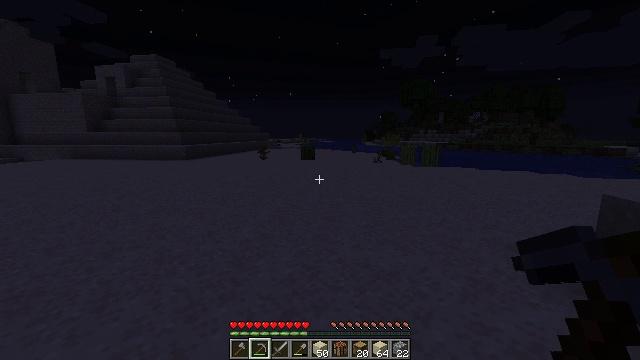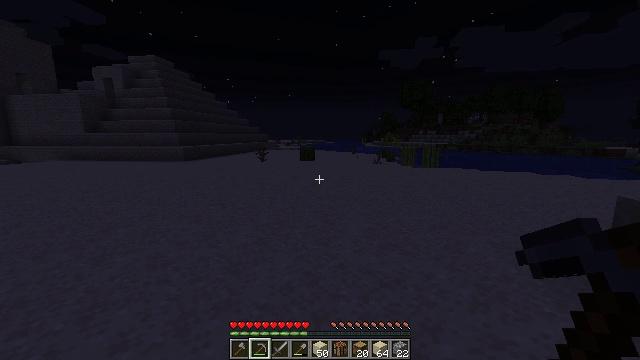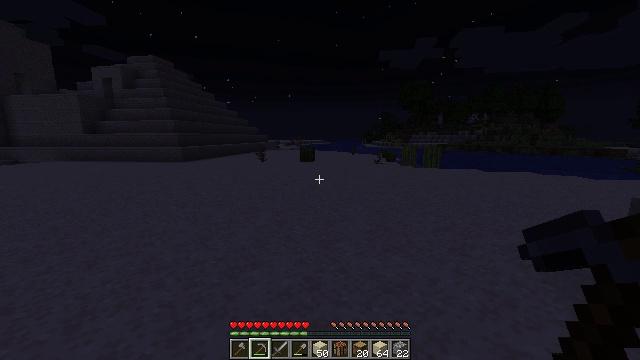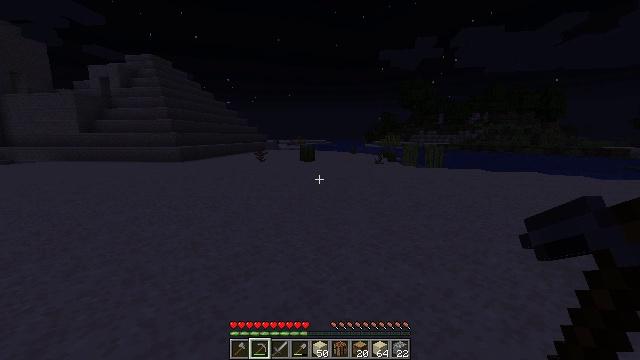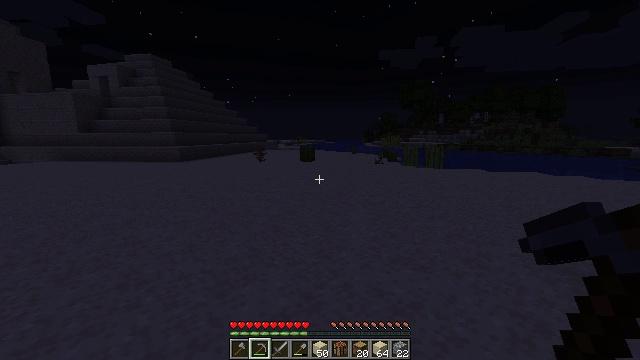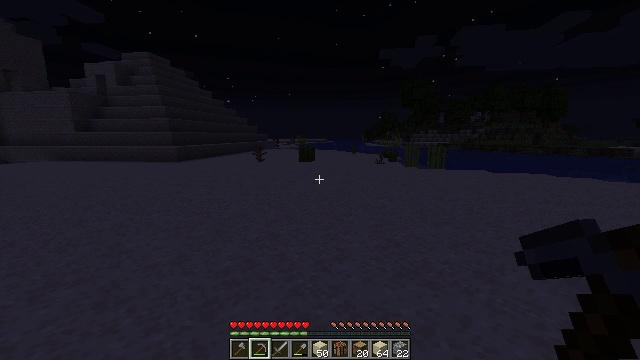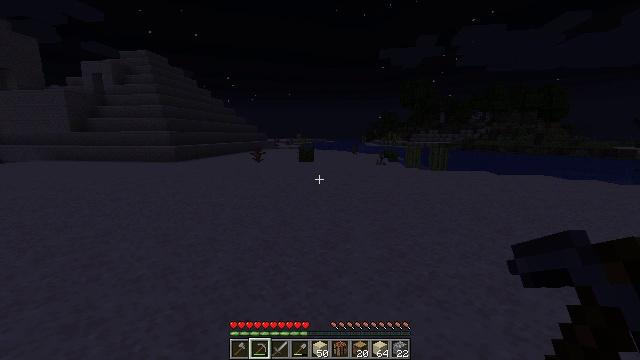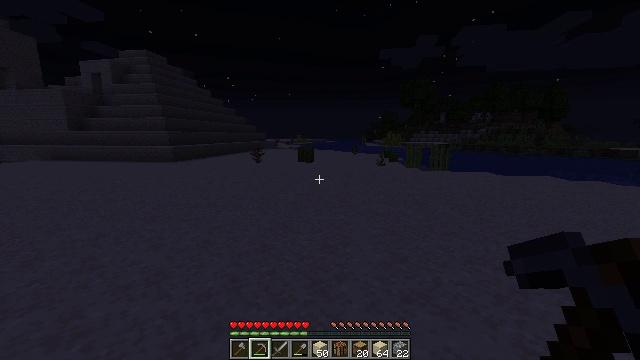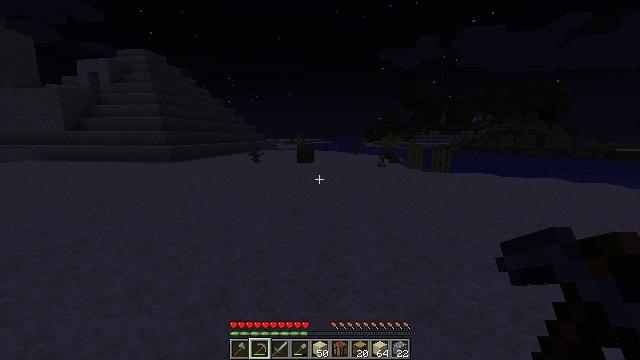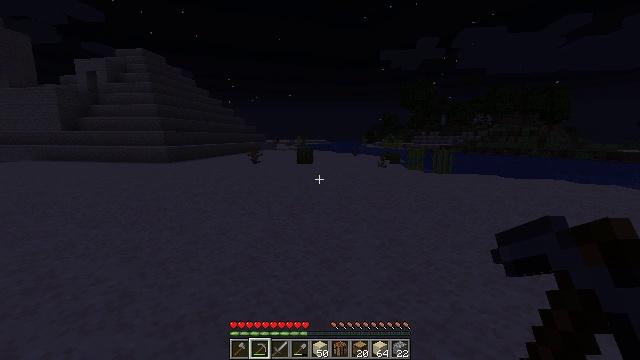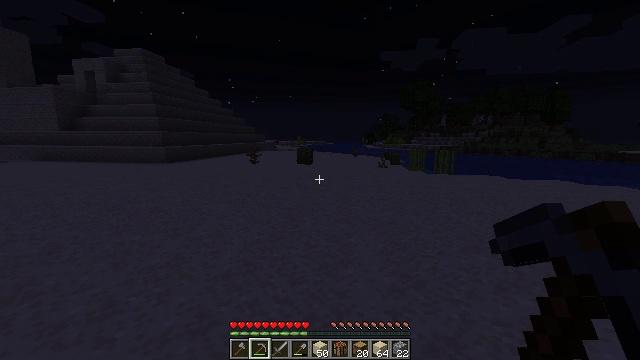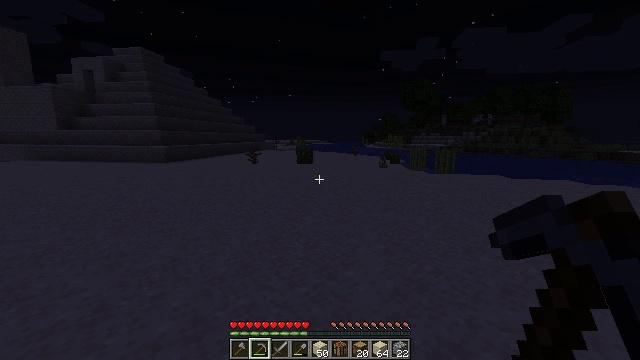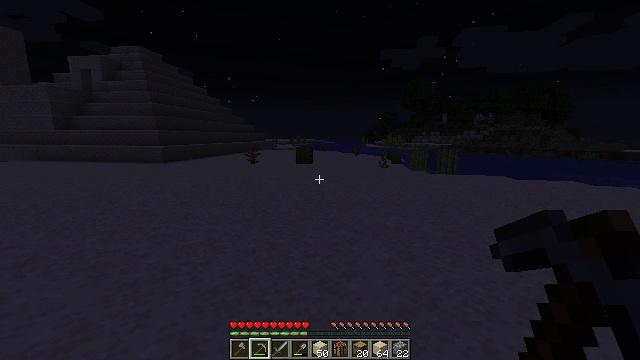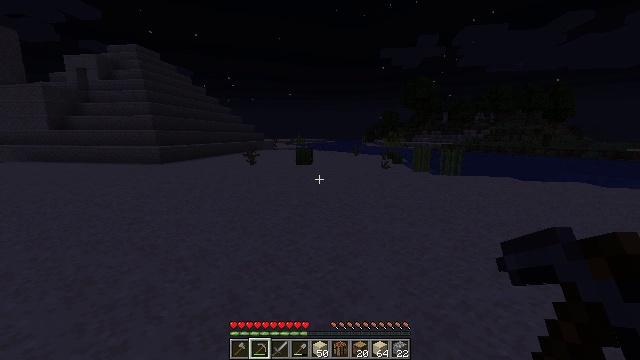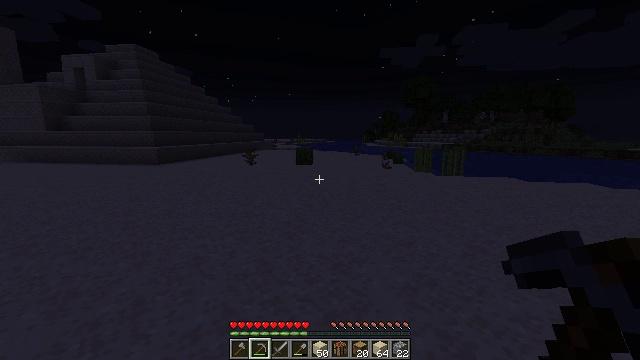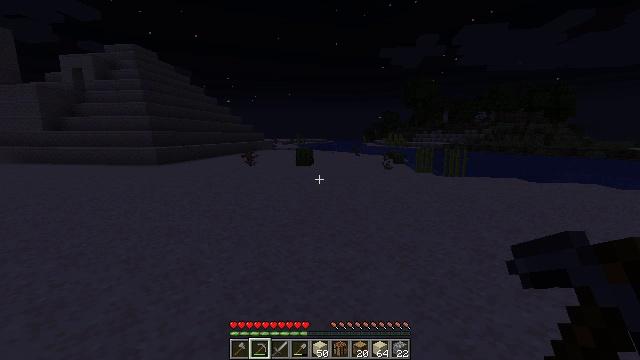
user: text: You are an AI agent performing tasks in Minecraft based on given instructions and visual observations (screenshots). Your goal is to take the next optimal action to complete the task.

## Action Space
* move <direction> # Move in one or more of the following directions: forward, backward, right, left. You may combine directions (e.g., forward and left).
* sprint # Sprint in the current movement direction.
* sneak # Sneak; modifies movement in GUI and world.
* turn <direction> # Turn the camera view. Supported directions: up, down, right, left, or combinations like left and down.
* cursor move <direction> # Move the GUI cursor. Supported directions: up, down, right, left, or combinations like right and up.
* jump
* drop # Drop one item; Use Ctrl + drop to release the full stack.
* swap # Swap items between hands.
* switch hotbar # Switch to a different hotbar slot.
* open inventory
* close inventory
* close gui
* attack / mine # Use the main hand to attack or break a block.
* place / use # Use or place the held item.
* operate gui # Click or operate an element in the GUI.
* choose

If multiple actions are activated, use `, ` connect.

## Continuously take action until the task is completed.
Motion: motion action
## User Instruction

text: Harvest the cactus plant.
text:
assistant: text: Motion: move forward
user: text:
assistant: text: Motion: move forward
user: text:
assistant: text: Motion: move forward
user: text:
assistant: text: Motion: move forward
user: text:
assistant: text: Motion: move forward
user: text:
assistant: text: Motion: move forward
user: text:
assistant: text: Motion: move forward
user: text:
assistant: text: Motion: move forward
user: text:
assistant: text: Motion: move forward
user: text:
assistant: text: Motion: move forward
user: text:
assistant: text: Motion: move forward
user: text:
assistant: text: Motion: move forward
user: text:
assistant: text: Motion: move forward
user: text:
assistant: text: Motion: move forward
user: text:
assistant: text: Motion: move forward
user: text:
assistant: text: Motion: move forward
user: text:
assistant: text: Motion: move forward
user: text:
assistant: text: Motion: move forward
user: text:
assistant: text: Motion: move forward
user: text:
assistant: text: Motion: move forward
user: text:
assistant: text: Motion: move forward
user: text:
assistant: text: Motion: move forward
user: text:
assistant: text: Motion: move forward
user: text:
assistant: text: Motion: move forward
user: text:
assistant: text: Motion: move forward
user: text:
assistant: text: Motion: move forward
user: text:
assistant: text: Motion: move forward
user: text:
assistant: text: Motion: move forward
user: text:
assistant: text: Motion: move forward
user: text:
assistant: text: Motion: move forward